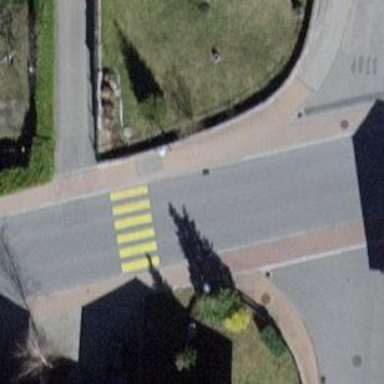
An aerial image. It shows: Uncontrolled zebra crossing on the road.